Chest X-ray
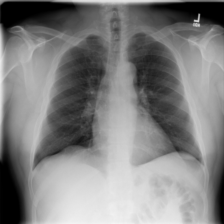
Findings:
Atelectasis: negative
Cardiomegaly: negative
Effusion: negative
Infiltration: negative
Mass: negative
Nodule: negative
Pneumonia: negative
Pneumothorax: negative
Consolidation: negative
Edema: negative
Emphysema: negative
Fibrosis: negative
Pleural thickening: negative
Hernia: negative